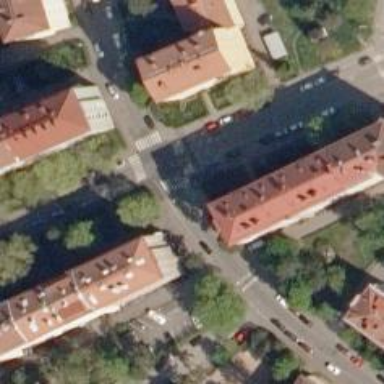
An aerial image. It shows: Uncontrolled crossing on the road.